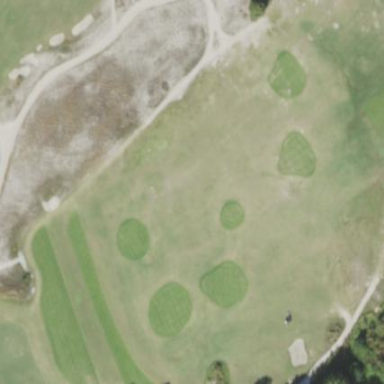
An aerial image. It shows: Grassy area designated as driving range for golf.